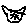
Label: cat